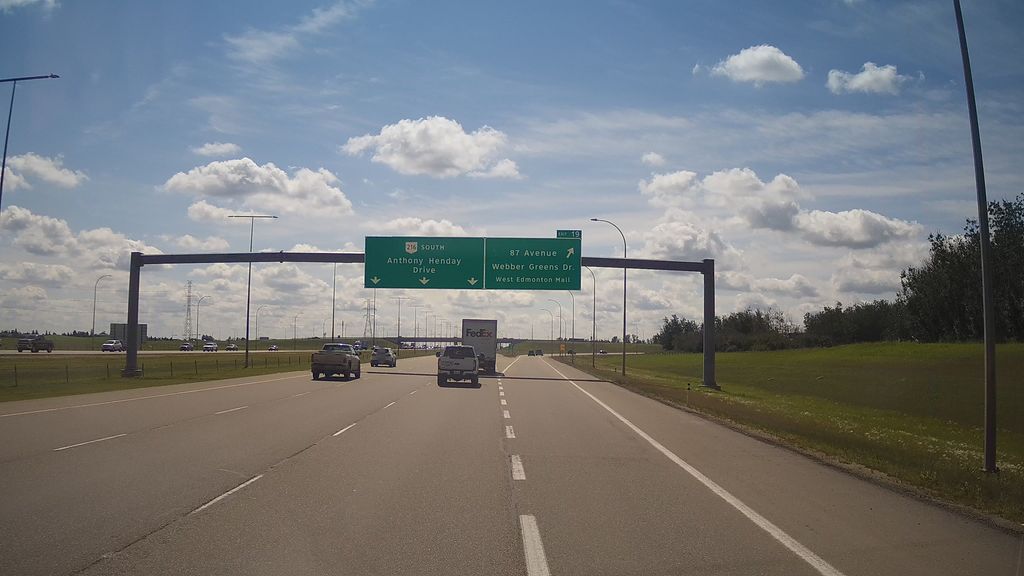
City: edmonton